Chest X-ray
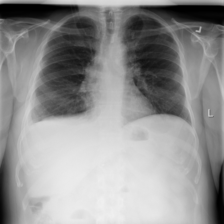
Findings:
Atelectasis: negative
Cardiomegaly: negative
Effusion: positive
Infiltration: positive
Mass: negative
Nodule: negative
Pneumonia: negative
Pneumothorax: negative
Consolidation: negative
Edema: negative
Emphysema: negative
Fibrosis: negative
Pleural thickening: negative
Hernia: negative